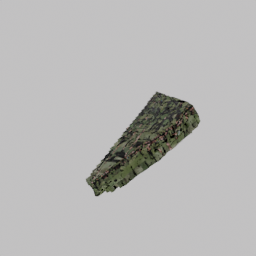
Label: architecture